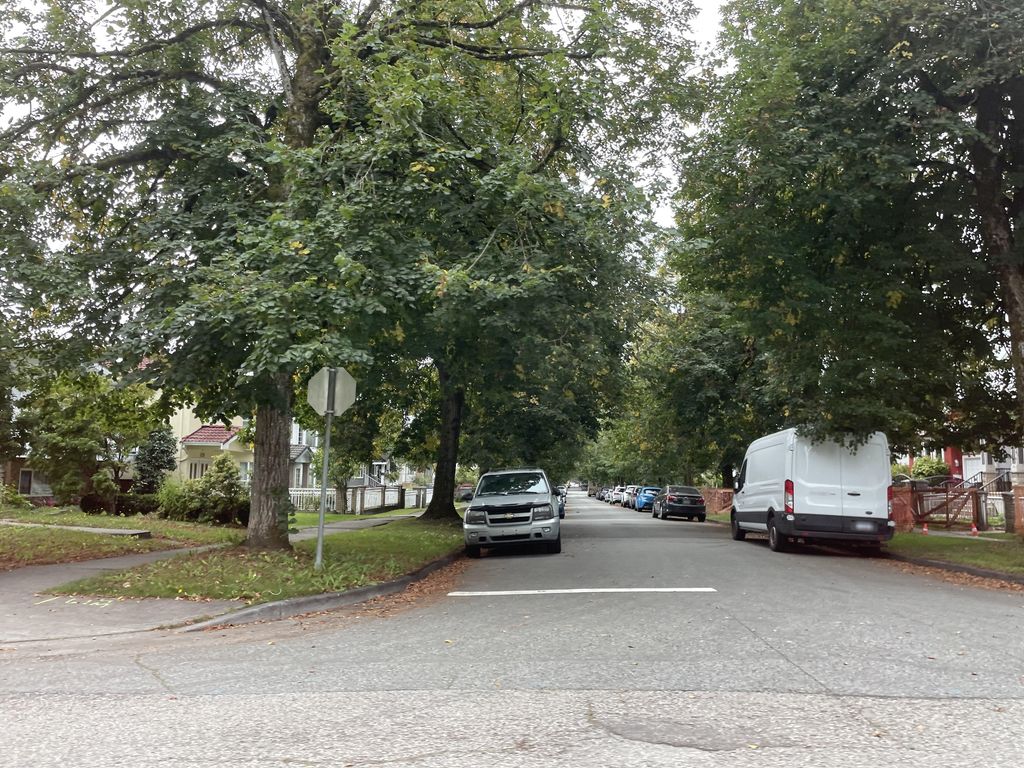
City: vancouver